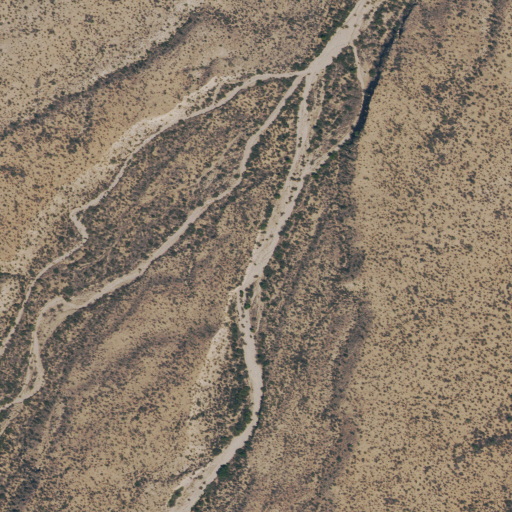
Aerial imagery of valley in Texas named Green Gulch containing only shrub